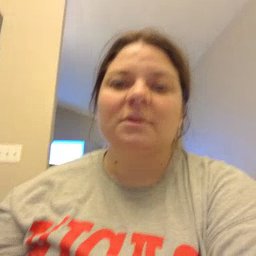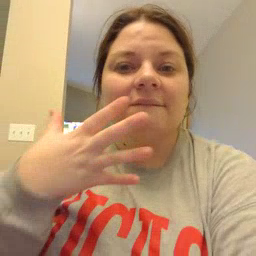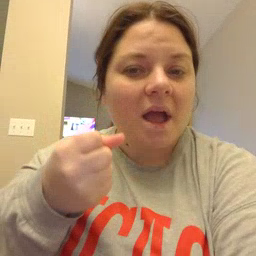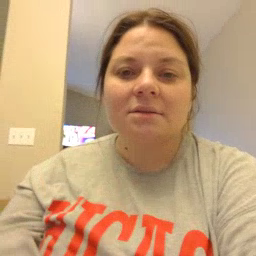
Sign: fast